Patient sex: M
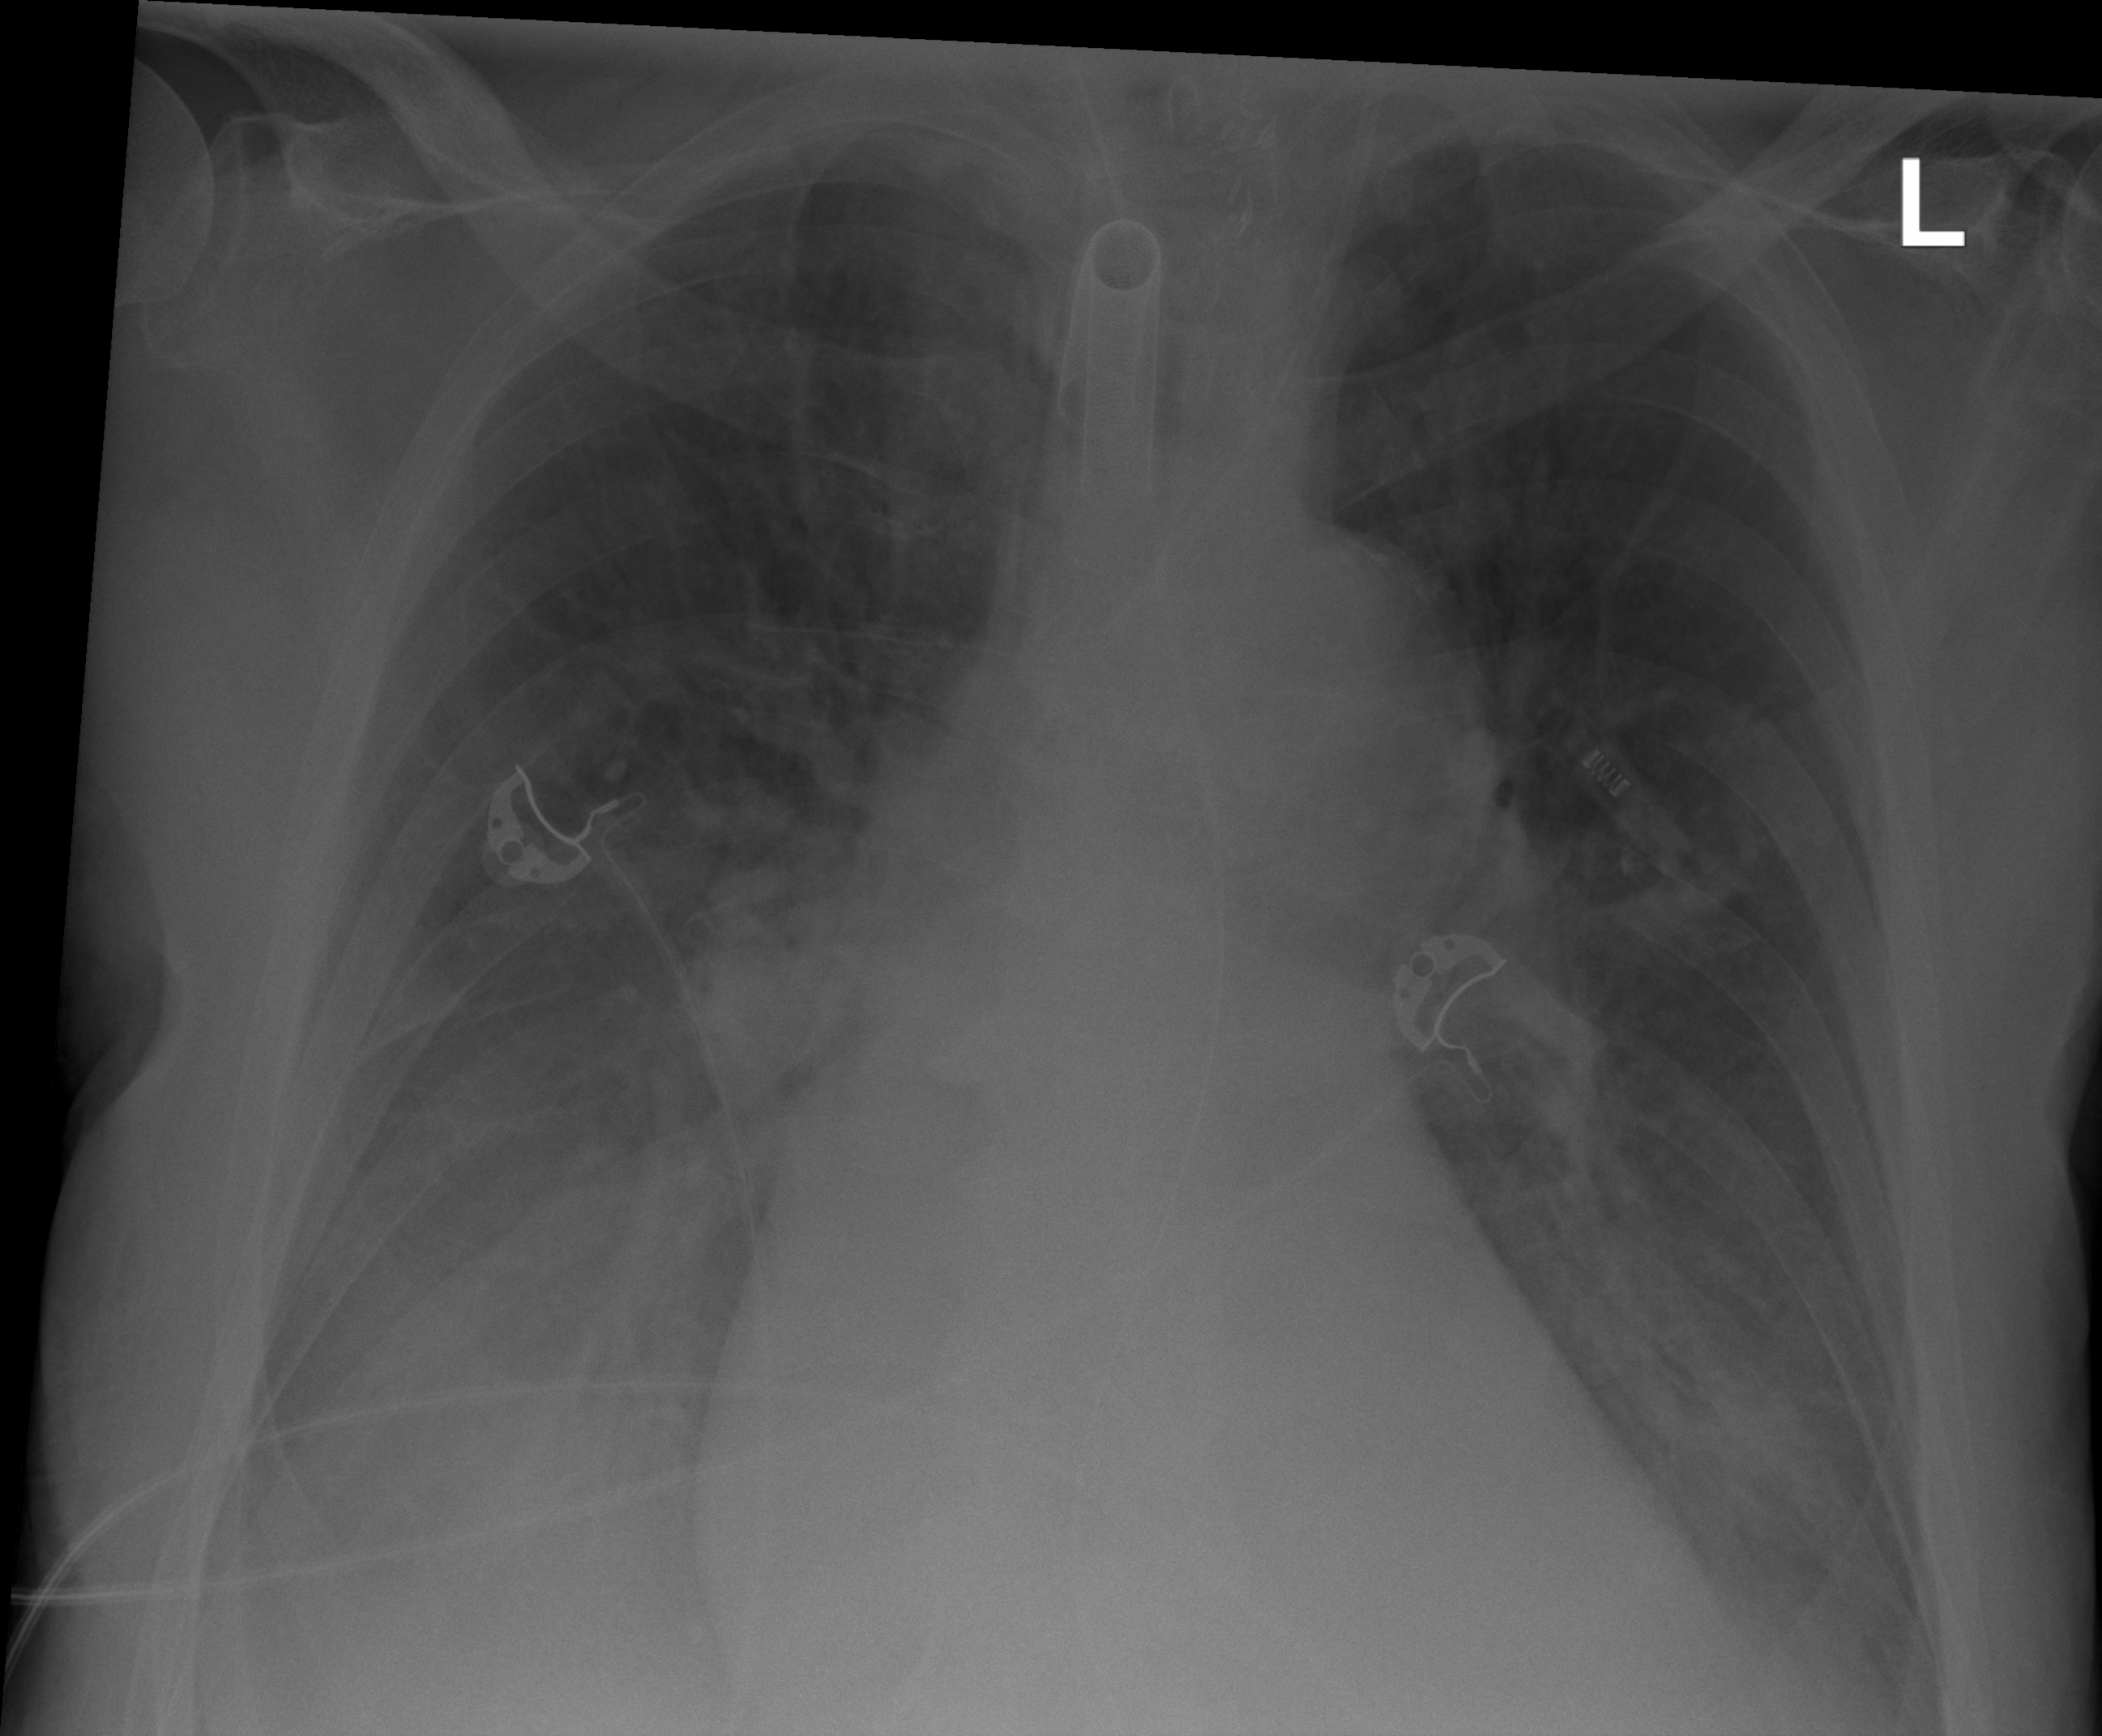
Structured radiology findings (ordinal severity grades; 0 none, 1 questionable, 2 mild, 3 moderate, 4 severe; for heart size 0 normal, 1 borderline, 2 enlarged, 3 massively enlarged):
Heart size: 0
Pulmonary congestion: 0
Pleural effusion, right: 3
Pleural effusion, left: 2
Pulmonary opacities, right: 2
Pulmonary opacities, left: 2
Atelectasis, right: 2
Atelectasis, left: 0